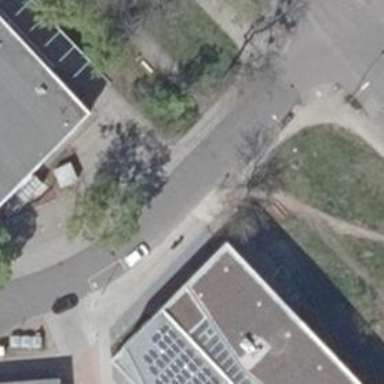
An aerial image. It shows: Taxi stand.